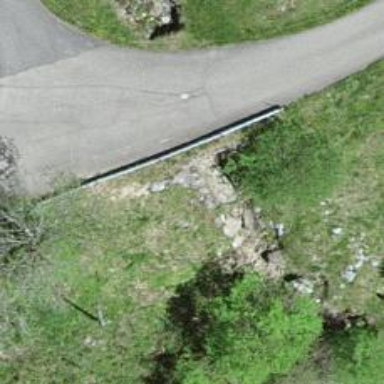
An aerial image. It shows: Culvert tunnel.